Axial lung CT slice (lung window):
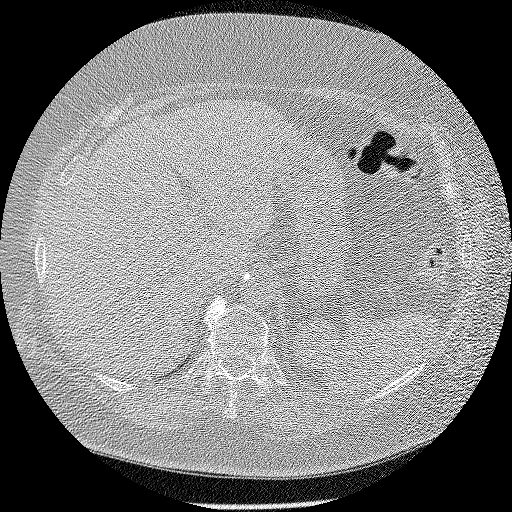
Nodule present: no